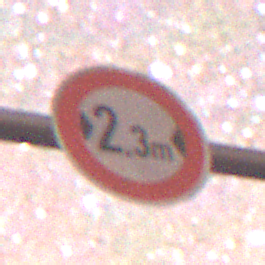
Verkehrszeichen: TatsaechlicheBreite2Komma3
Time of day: Night
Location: Outdoor (Nature)
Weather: Clear
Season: NotSpecified
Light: Natural